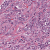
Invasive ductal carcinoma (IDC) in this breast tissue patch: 1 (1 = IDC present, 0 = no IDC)